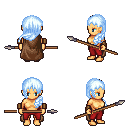
a pixel art fantasy rpg character, female body template, human, tanned skin, brown cape, red pants, white cyan left-swept hairstyle, leather bracers, spear, four views (front, back, left, right), 2x2 character sprite sheet, small pixel art, hard edges, no anti-aliasing